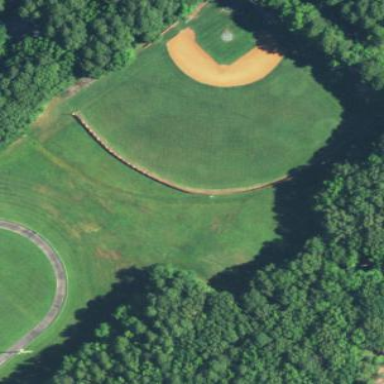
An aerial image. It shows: Baseball pitch for leisure land.